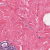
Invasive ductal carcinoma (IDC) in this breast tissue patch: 0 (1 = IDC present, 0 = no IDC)